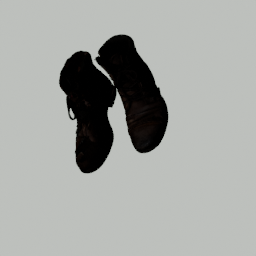
Label: people